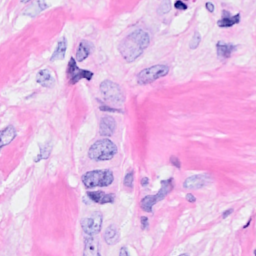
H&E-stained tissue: Breast